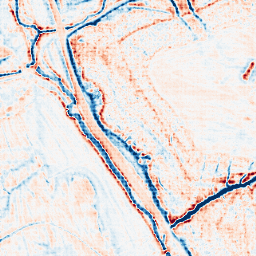
Category: edge_preserving
Decomposition family: anisotropic_diffusion
Decomposition parameters: iterations: 20
kappa: 10
gamma: 0.2
Upsampling method: sinc_hamming
Upsampling parameters: scale: 4
kernel_size: 4
Upsampling scale: 4